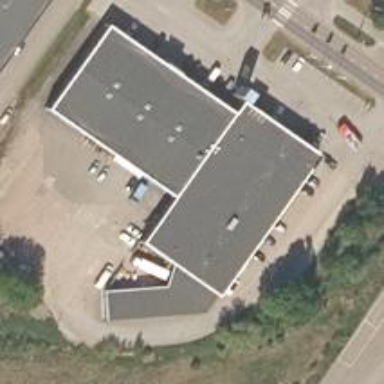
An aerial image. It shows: Retail building with flat roof.